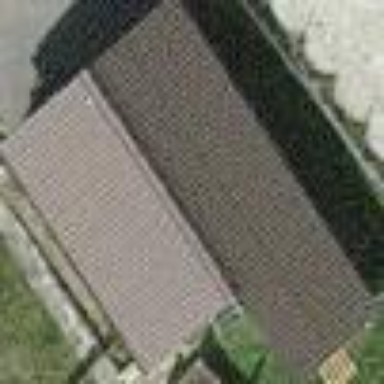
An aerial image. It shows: Garage.